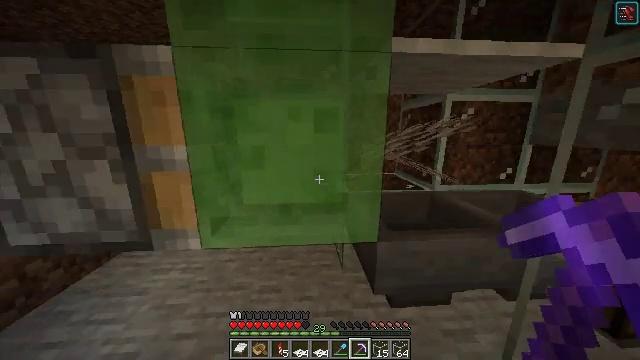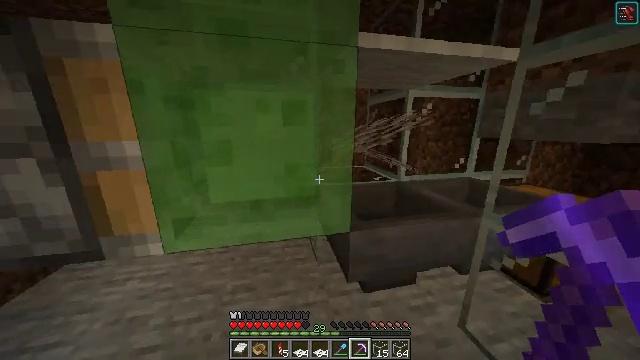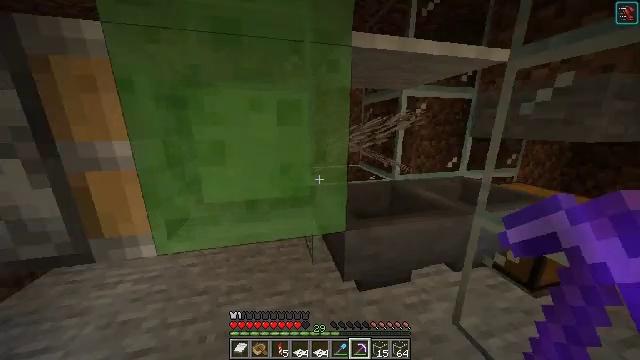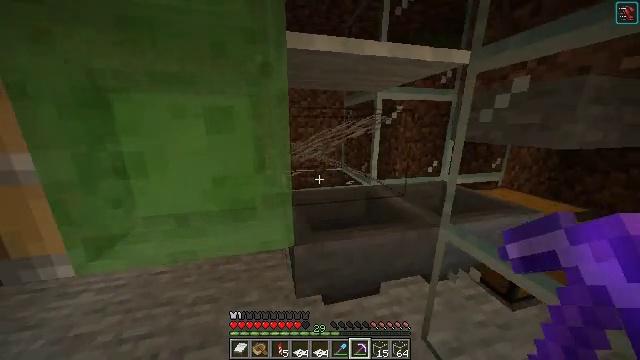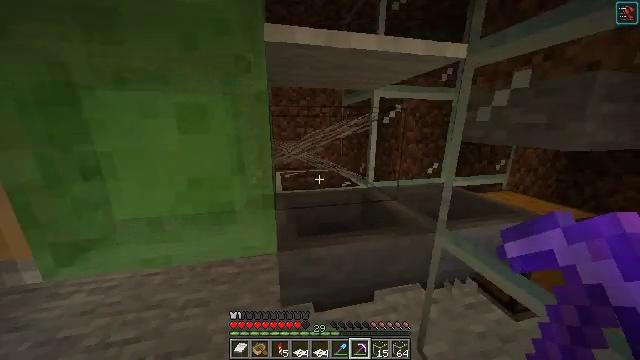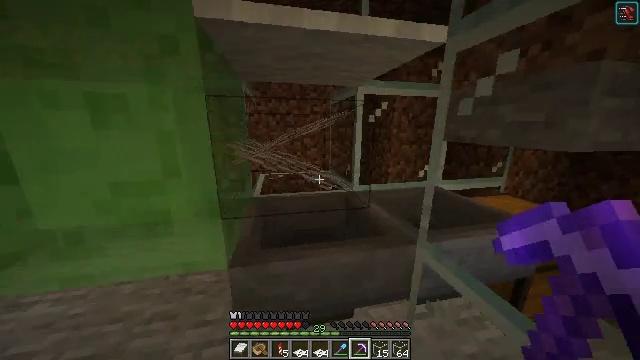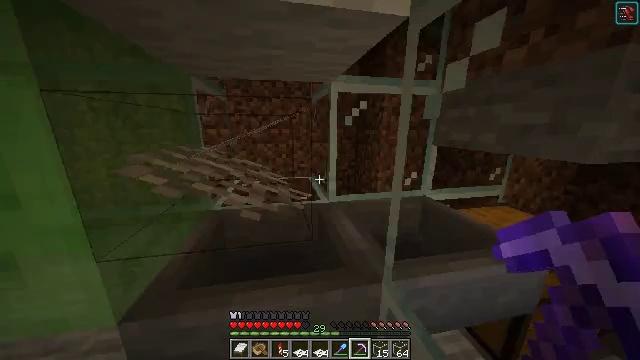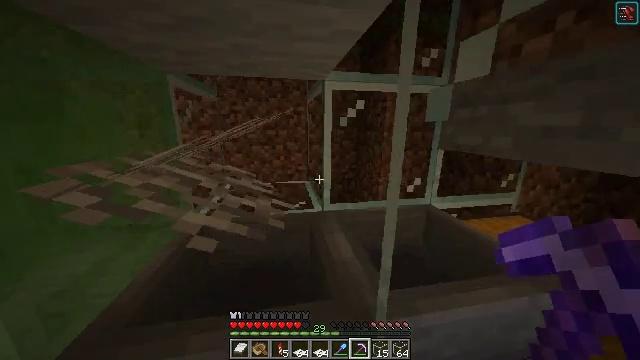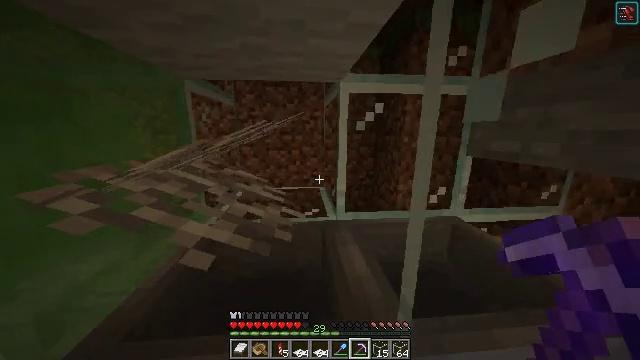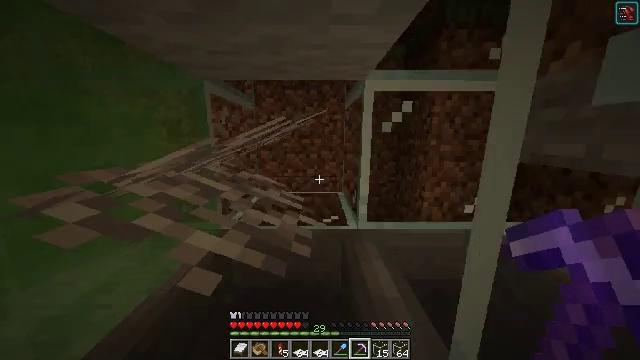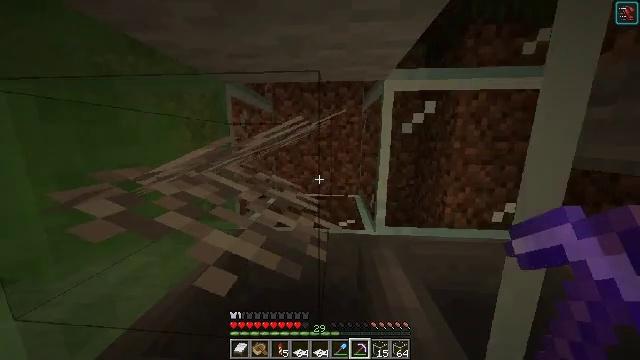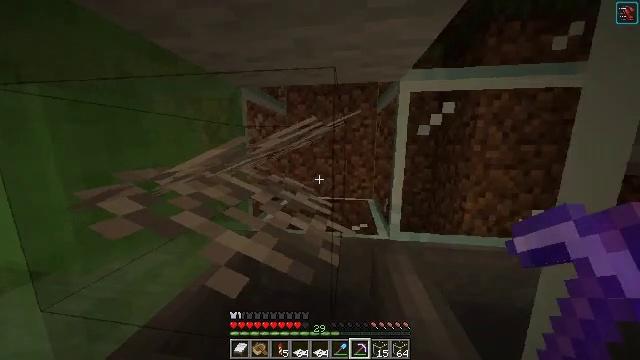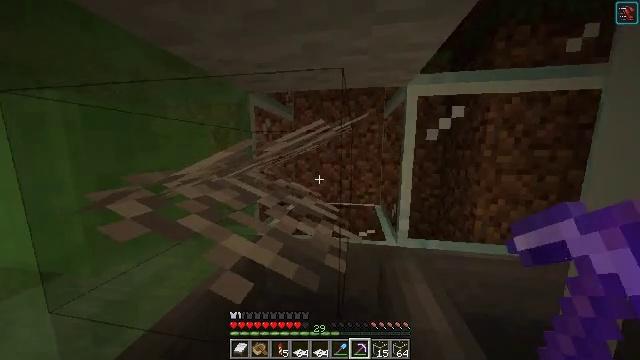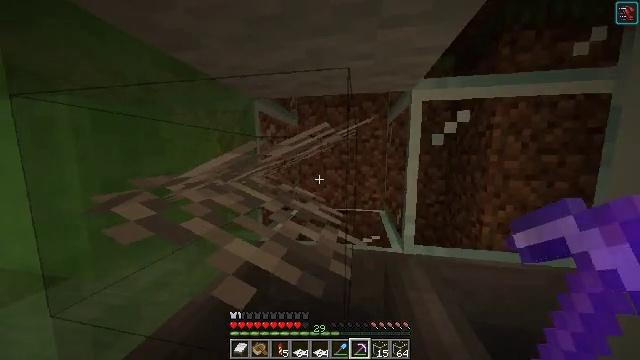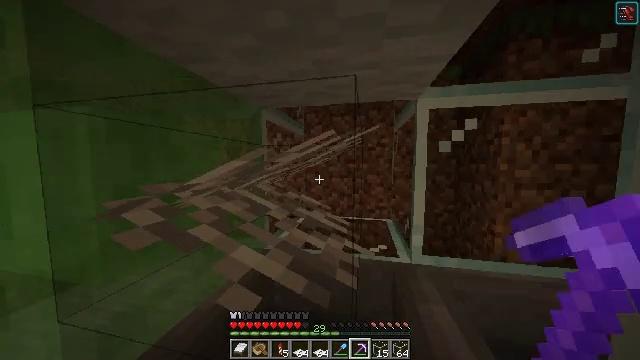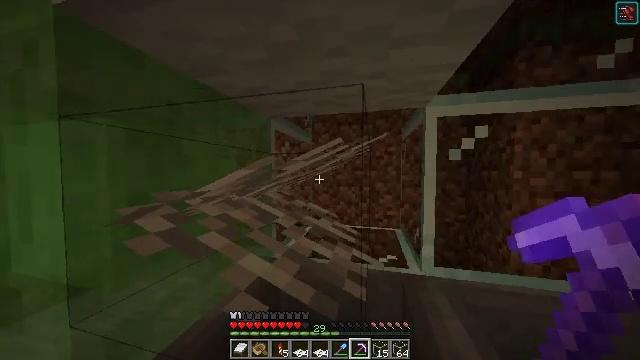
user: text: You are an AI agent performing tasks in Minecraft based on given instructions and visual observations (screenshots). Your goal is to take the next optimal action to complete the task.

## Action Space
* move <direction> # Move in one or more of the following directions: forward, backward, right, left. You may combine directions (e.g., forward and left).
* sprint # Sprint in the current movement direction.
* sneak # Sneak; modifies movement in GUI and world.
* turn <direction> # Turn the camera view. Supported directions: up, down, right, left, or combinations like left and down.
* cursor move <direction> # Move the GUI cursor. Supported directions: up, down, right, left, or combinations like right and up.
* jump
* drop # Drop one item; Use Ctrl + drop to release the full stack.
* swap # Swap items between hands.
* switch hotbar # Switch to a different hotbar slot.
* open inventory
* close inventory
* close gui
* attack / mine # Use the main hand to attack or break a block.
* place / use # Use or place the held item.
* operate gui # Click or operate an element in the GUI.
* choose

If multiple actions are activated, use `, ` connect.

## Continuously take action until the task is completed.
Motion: motion action
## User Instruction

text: Mine the glass to clear the view.
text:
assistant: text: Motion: turn right and down
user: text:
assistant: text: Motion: move right, turn right
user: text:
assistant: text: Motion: move forward and move right
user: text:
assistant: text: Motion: move forward and move right, turn left
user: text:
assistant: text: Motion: move forward and move right
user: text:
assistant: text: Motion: move forward and move right
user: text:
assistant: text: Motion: move forward and move right, turn left
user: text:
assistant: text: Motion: move right, turn left and up
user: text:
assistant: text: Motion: turn left and up
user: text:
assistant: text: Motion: turn left
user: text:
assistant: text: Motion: turn left
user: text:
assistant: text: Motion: turn left and up
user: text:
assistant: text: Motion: turn left and up
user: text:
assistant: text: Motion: turn left and up
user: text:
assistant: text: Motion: turn left and up
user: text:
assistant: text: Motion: turn left and up
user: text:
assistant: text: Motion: turn up
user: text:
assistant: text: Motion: turn up
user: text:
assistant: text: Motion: turn left and up
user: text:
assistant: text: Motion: turn up
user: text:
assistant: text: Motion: no_op
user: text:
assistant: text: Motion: no_op
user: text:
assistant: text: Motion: move left, turn left
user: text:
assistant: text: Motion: move left, turn left and down
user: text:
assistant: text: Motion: move left, turn left and down
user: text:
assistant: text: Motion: move left, turn left and down
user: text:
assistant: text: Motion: move left, turn down
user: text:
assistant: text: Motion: move forward and move left, turn down
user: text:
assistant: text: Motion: move forward and move left, turn right and down
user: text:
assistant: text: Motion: move forward and move left, turn right and down